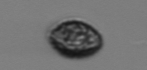
Label: Pseudochattonella_farcimen